Fundus camera: zeiss
Shooting center: fovea
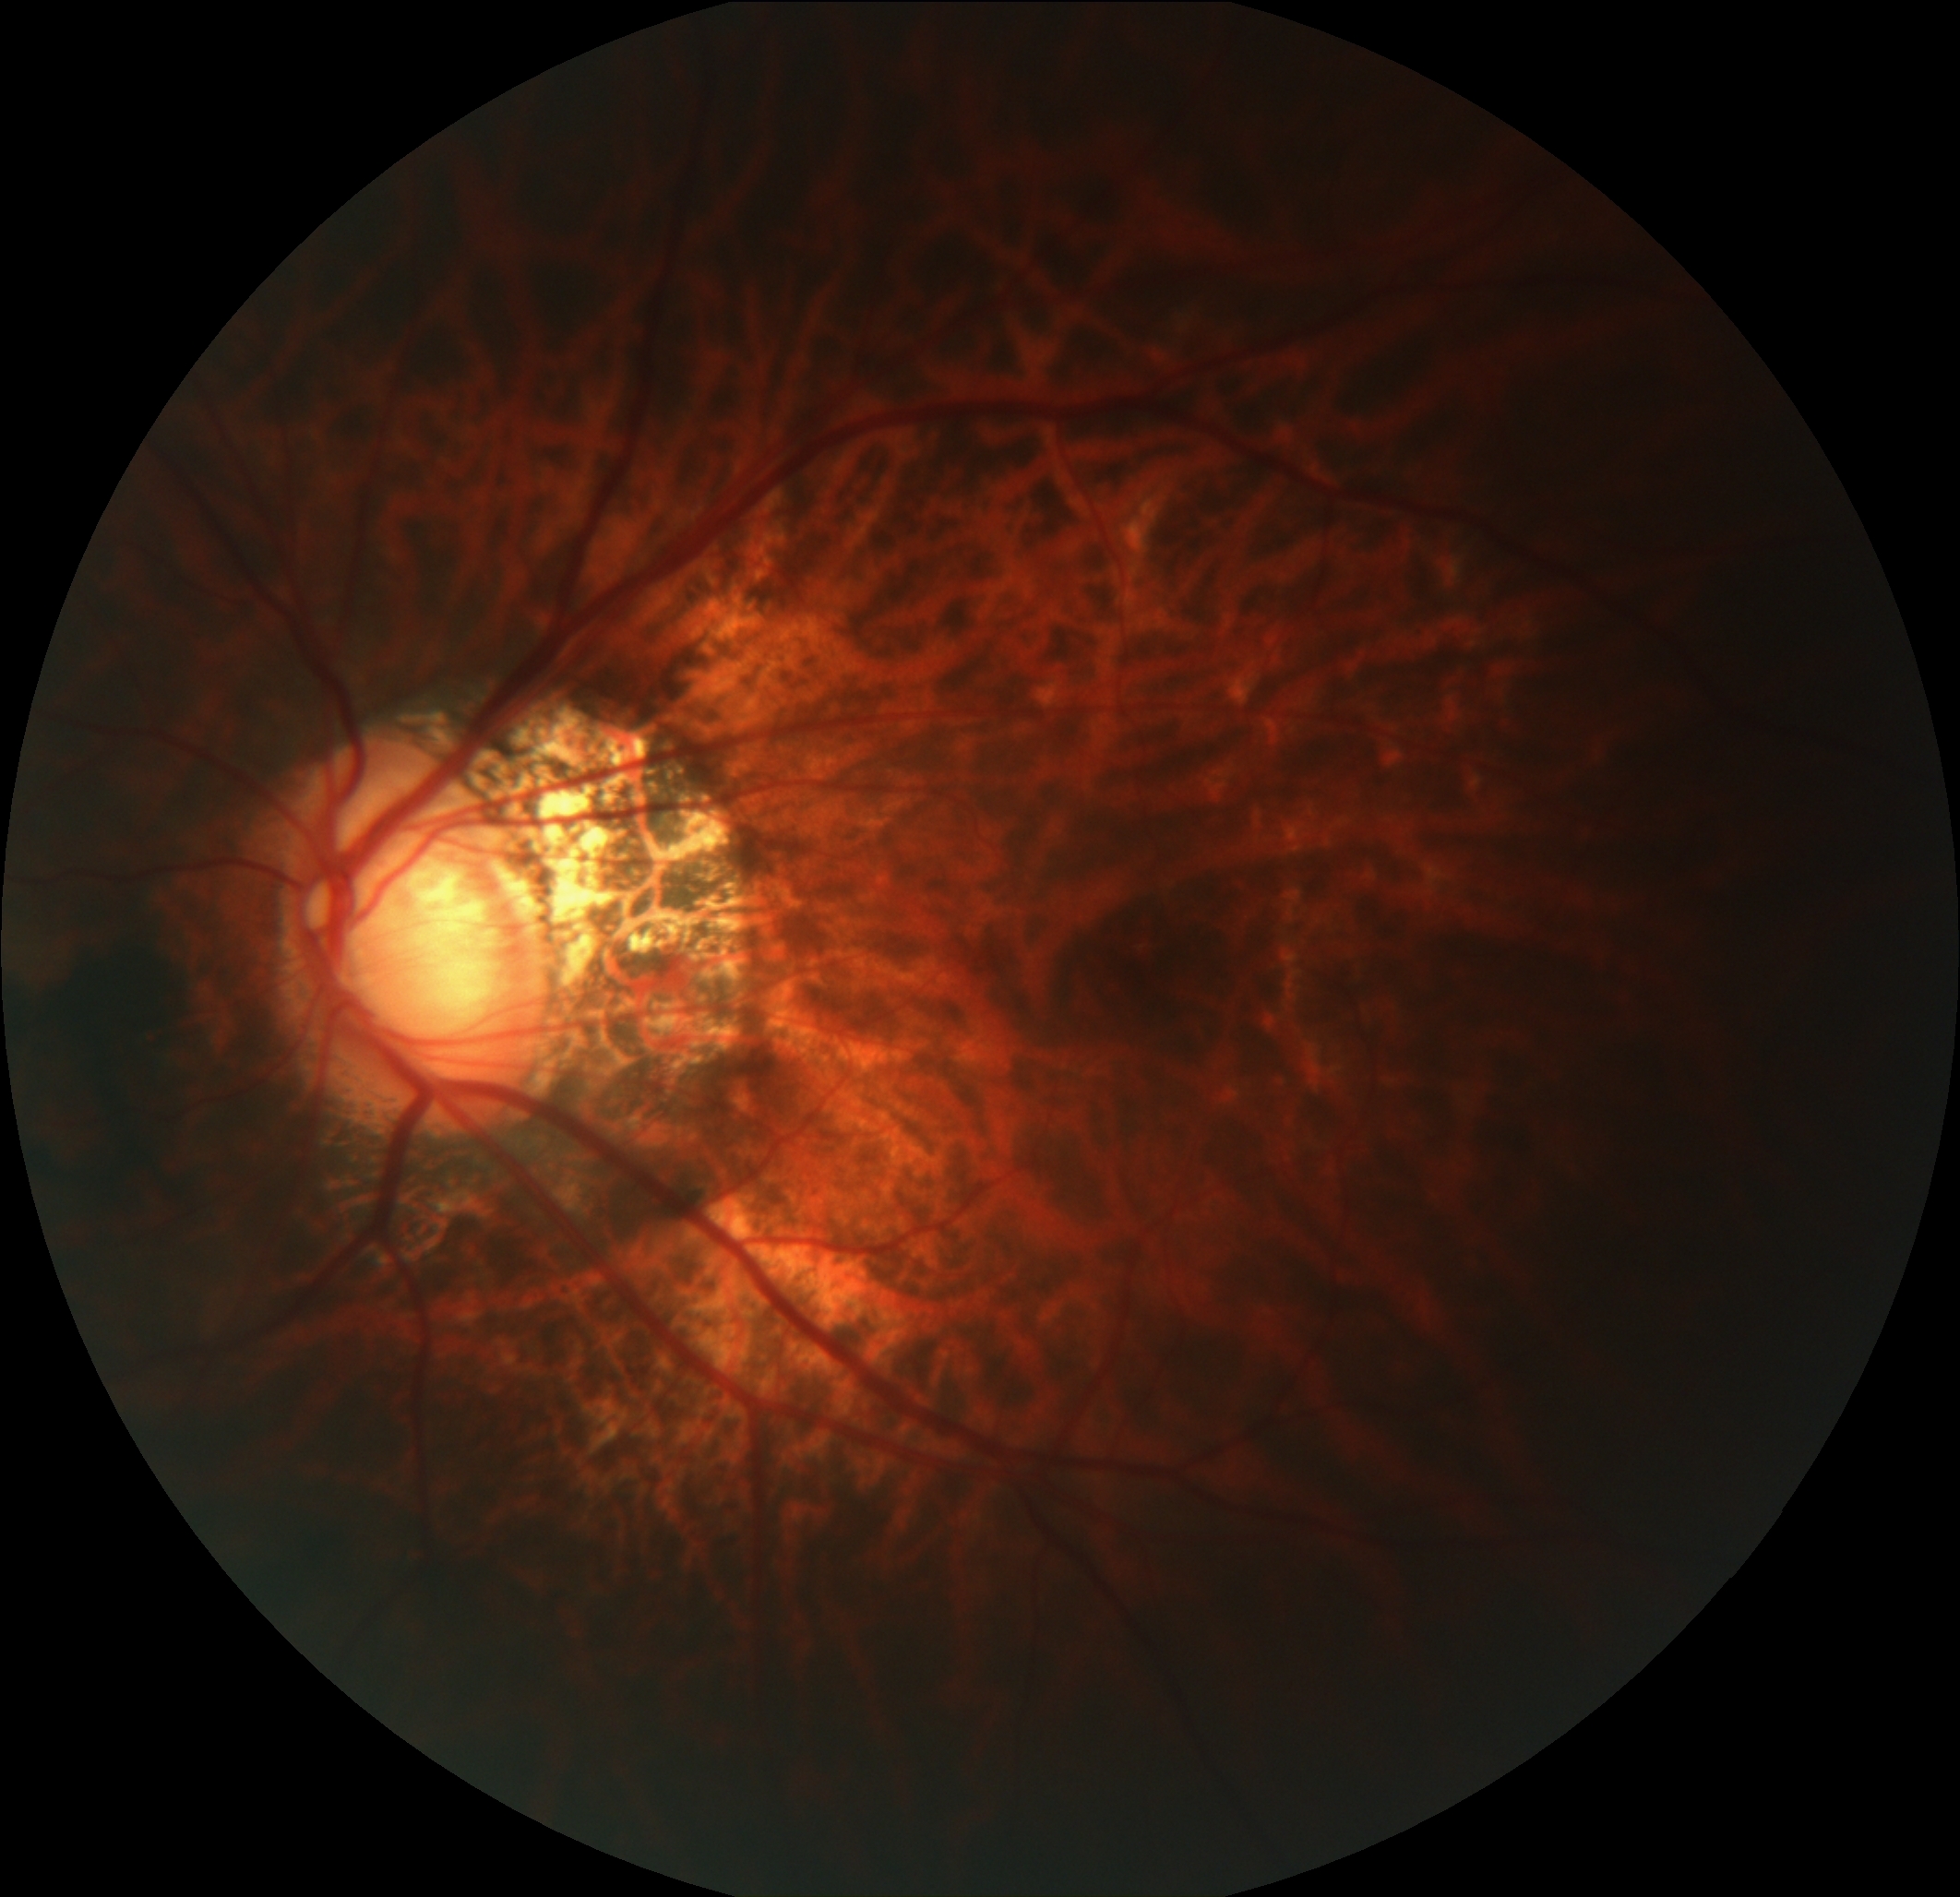
Pathologic myopia: yes
Patchy retinal atrophy: present
Retinal detachment: absent